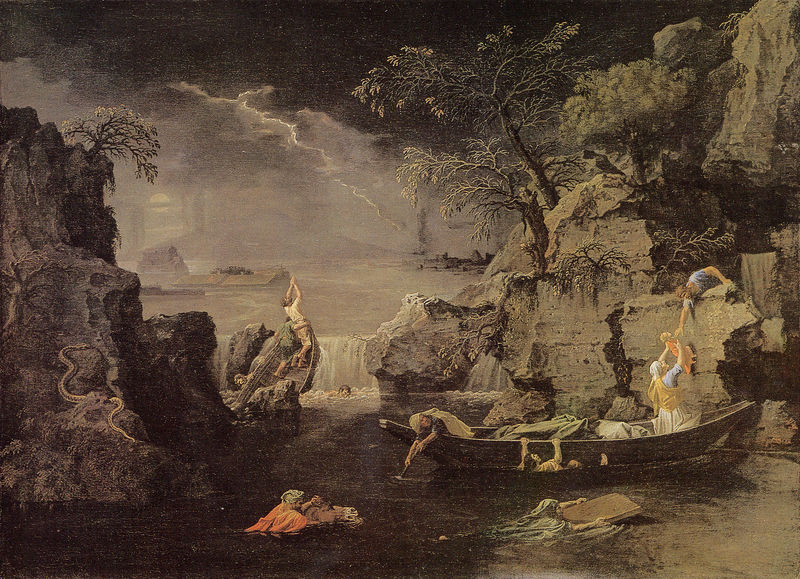
Titel: L'Hiver, dit aussi le déluge, Der Winter, oder Die Sintflut
Künstler: Nicolas Poussin
Standort: Paris
Institution: Louvre
Schlagwörter: baum, berg, blau, dunkel, felsen, gemälde, gewitter, himmel, mann, meer, schatten, wasser, wolken, bäume, fluss, frauen, gelb, grün, landschaft, menschen, see, abend, braun, frau, grau, hell, hintergrund, männer, nacht, orange, schwarz, gebäude, rot, tuch, wolke, malerei, alte, stein, steine, tod, horizont, strauch, gewässer, insel, kind, mutter, personen, wasserfall, boot, boote, paddel, pferd, küste, schiff, welle, wellen, düster, fischer, trocken, berge, fels, klippen, baby, treiben, sepia, flut, schiffbruch, sturm, untergang, unwetter, tafel, gris, homme, mondlicht, bucht, klippe, mond, düsternis, himmeö, schwimmen, monochromie, noir, tote, schlange, skelett, bewachsen, lac, blitz, karg, dramatisch, dante, sombre, fähre, bateaux, orage, femme, mort, prière, donner, romantisme, arbre, soleil, ciel, peinture, cheval, lune, nuit, helfen, kentern, retten, rettung, eau, schroff, säugling, unterwelt, skellett, schwimmer, bébé, enfant, fährmann, nuage, nuages, rochers, arbres, furt, louvre, rocher, hiver, mer, plage, unheil, sintflut, ertrinken, gelsen, padel, schiffsunglück, rivière, cascade, barque, hommes, tempete, poussin, ertrinkende, bible, serpent, bateau, chute, famille, planche, morts, éclair, ancien, testament, schwimmt, schiffsbrüchige, bliz, copie, le deluge, mérot, nachtflucht, nicolas poussin, roche, furie, rive, naufrage, noyade, abre, roches, mythologique, nage, huile sur toile, déluge, inondation, peinture à l'huile, chute d'eau, mauvais temps, sauvetage, felle, survie, éclaire, sauvé, achéron, lugubre, noyés, naufragés, tonnerre, sauver, école française, roque